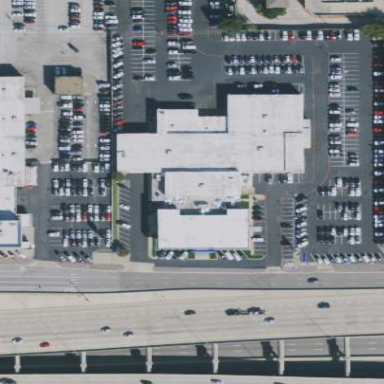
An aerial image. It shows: Car shop building.